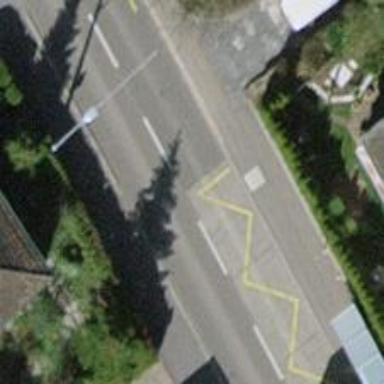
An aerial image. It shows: Bus stop for trolleybuses with designated stop position.